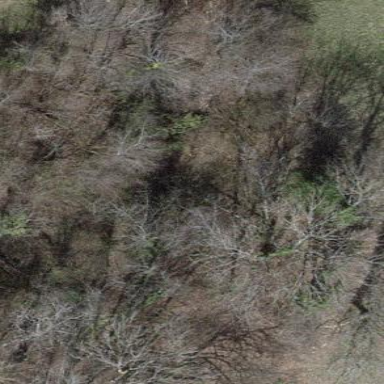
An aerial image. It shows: Forest area.